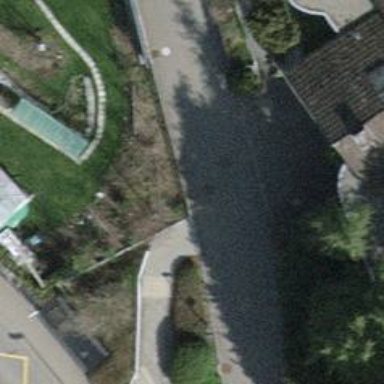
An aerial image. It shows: Road with steps.